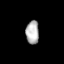
Tissue: lung
Cell type: Epithelial cells
Senescence score: 0.2369
Nuclear area (px): 299
Mean DAPI intensity: 179.488